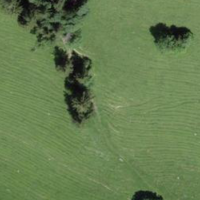
EUNIS habitat code: 24
Species observed at this site:
Salvia glutinosa